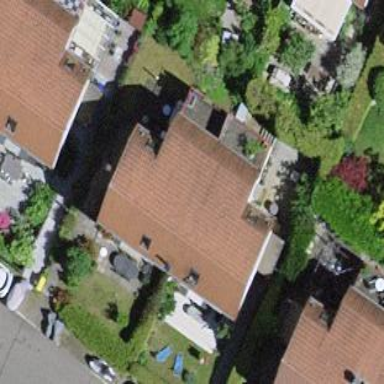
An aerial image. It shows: Semi-detached house with gabled roof.